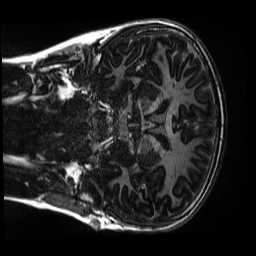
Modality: MP2RAGE
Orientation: coronal
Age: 10
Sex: male
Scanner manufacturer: siemens
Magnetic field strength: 3 T
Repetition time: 4 s
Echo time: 0.00303 s